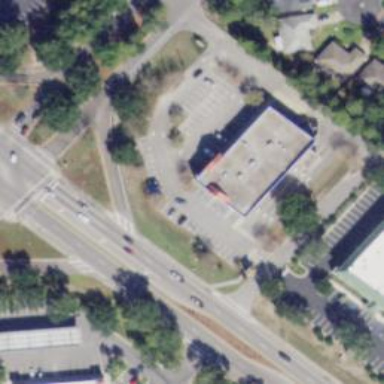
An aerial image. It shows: Building that is pharmacy providing healthcare services.